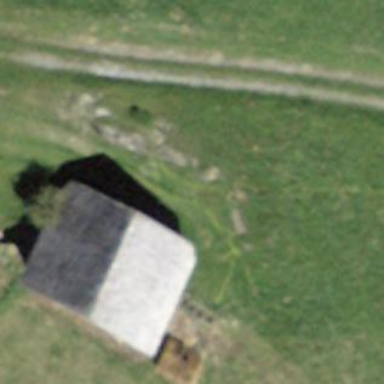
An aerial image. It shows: Barn.